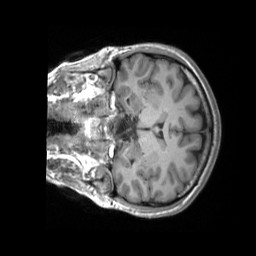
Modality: T1w
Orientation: coronal